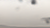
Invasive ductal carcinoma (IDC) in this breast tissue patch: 0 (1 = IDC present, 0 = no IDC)